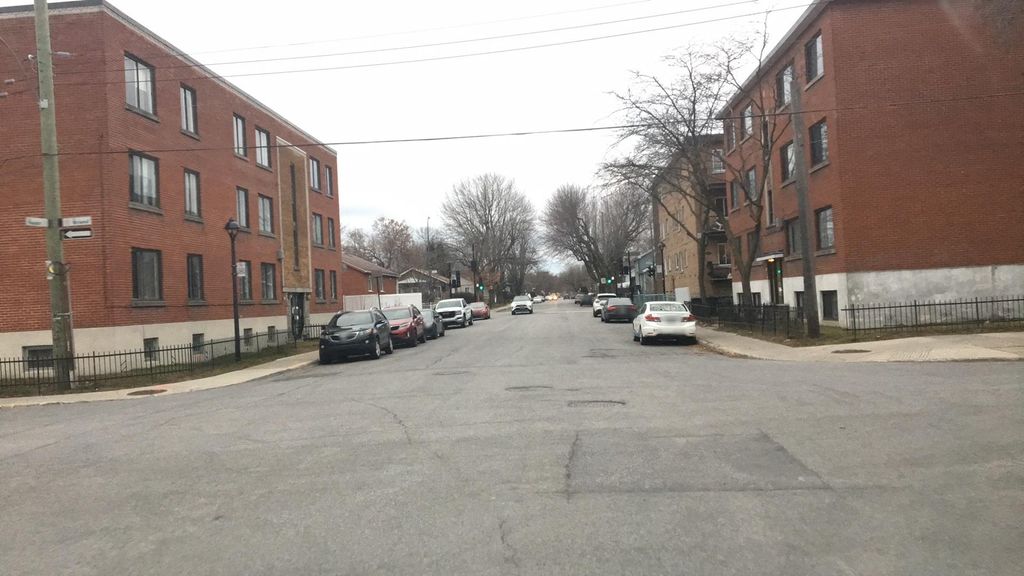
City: montreal